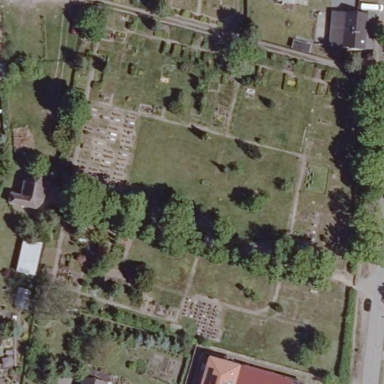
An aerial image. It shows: Grave yard.